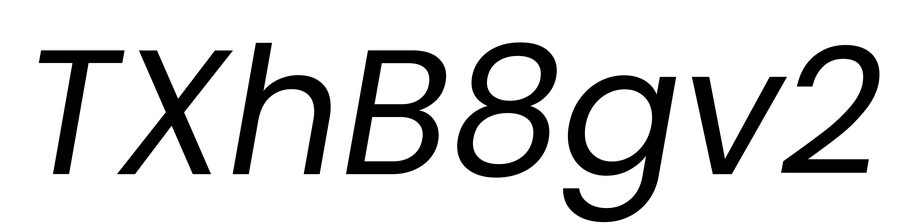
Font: Poppins-Italic